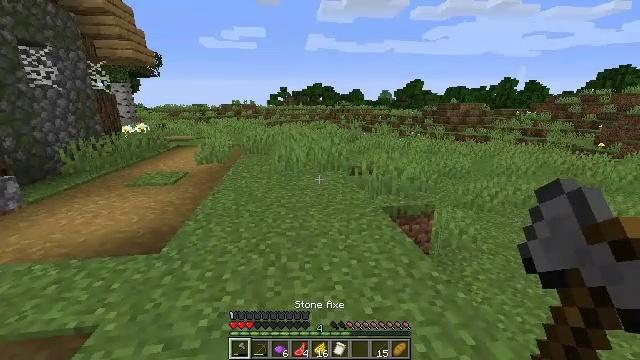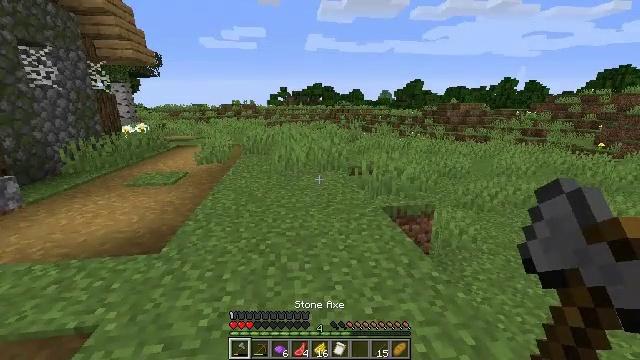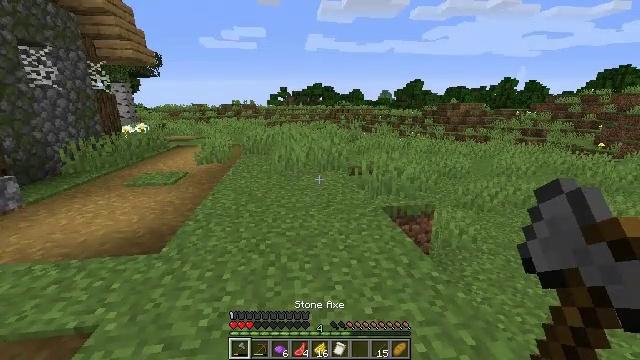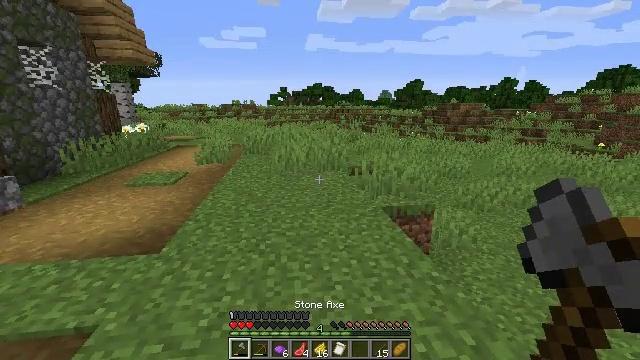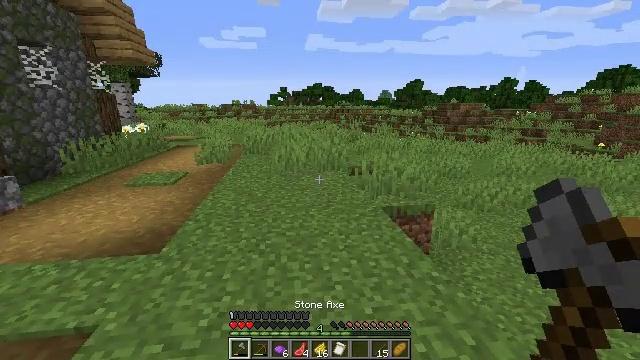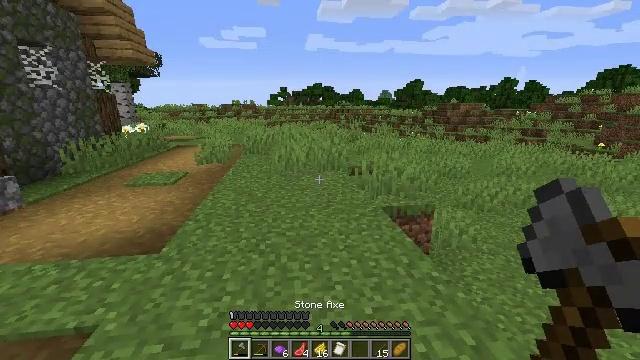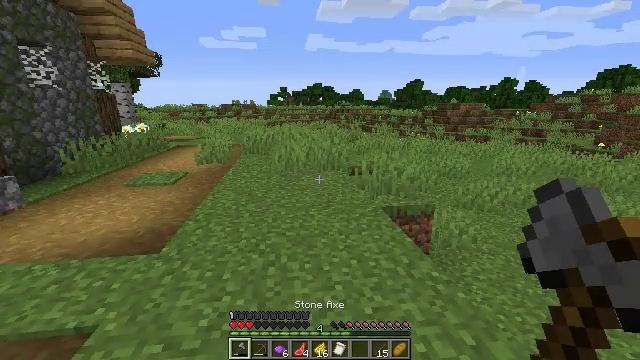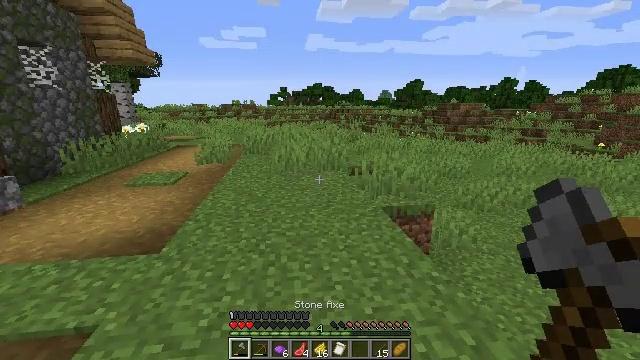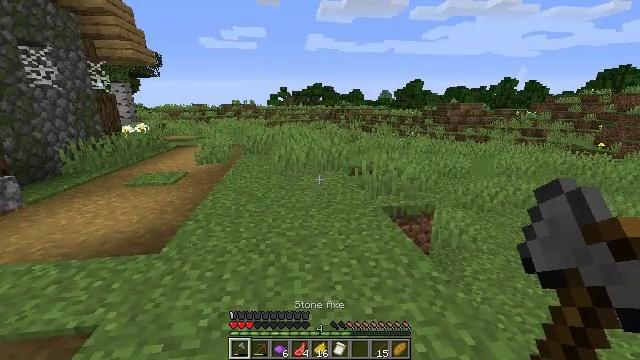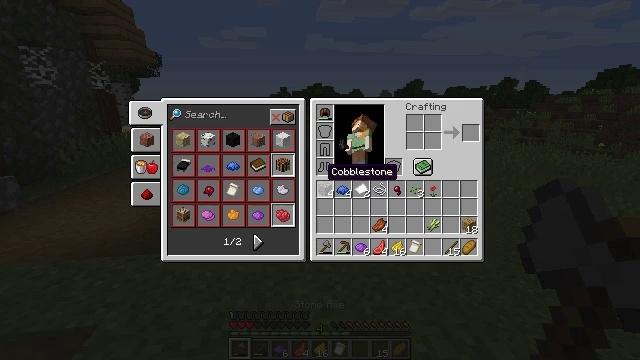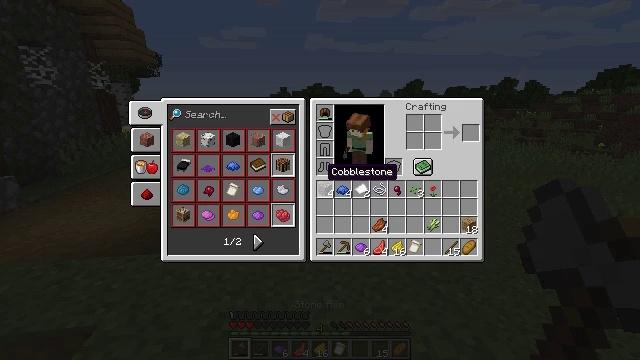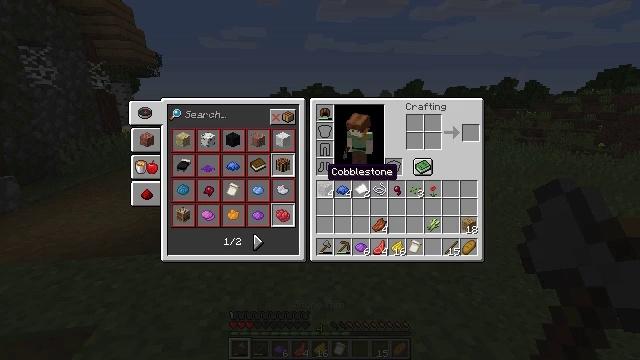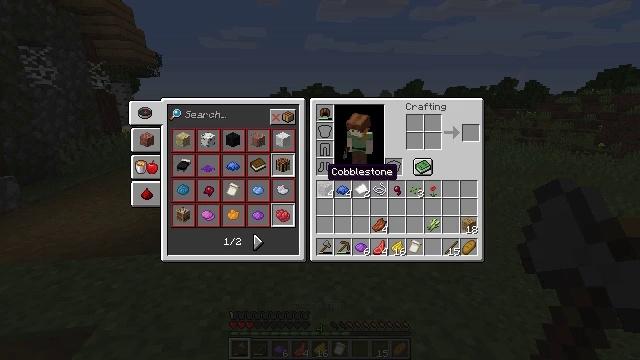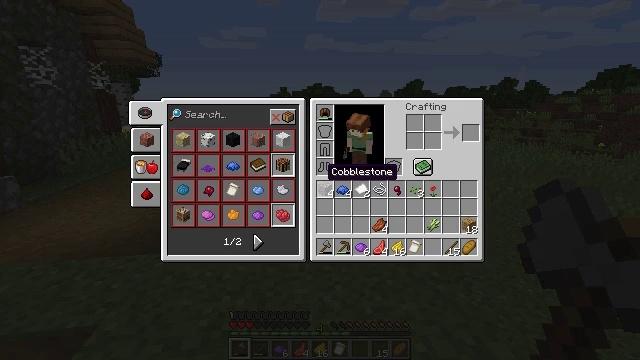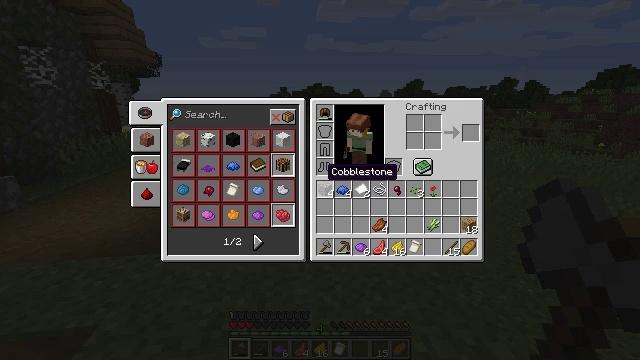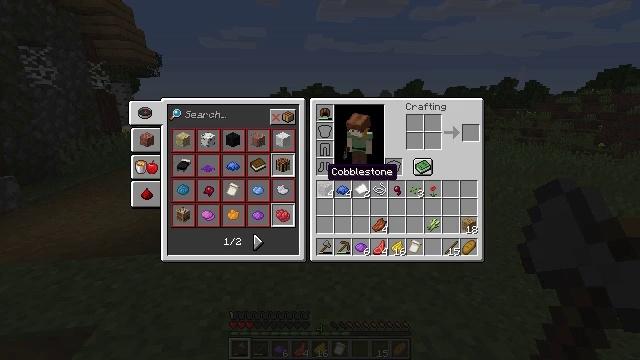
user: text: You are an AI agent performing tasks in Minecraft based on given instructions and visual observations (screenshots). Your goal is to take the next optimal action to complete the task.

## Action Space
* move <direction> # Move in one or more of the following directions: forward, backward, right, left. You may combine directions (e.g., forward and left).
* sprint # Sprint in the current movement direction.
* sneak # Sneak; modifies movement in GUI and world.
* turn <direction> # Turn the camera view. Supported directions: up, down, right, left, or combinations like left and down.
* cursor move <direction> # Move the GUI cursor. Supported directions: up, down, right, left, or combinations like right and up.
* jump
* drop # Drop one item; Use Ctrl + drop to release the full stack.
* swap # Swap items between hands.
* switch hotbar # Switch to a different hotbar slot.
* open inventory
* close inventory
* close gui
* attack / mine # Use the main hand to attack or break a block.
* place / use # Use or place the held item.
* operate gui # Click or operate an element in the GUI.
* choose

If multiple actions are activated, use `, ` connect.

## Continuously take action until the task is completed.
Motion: motion action
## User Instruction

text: Mine the red tulip flower.
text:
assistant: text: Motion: no_op
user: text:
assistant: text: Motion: no_op
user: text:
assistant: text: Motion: no_op
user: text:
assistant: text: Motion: no_op
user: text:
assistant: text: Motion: no_op
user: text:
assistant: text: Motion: no_op
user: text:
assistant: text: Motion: no_op
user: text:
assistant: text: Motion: no_op
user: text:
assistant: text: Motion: open inventory
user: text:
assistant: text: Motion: open inventory
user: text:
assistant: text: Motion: no_op
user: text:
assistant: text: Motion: no_op
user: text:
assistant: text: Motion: no_op
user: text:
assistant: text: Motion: no_op
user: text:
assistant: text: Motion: no_op
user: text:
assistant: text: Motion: no_op
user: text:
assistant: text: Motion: no_op
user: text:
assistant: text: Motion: no_op
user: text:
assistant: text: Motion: no_op
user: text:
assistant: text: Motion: no_op
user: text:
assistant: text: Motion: no_op
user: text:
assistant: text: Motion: no_op
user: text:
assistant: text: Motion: no_op
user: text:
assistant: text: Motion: no_op
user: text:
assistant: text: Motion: no_op
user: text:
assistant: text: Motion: no_op
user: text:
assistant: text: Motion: no_op
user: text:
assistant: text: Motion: no_op
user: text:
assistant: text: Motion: no_op
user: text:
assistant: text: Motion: no_op